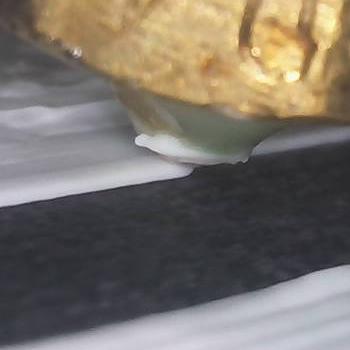
Flow rate: 252%